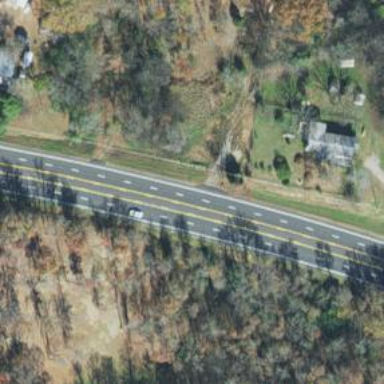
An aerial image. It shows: Trunk highway.